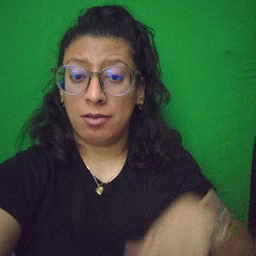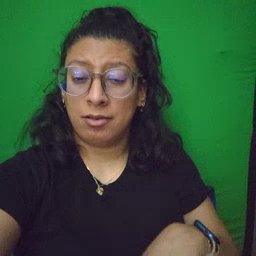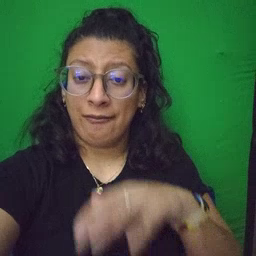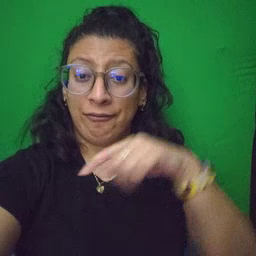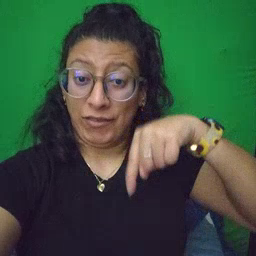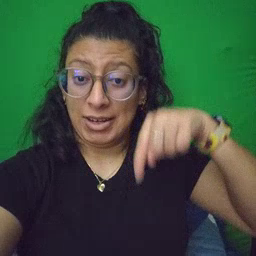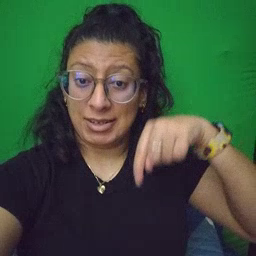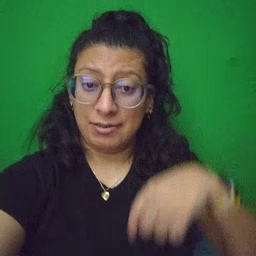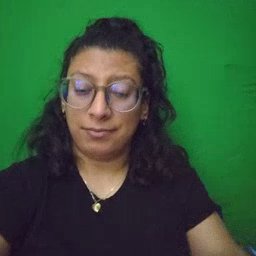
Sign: feet